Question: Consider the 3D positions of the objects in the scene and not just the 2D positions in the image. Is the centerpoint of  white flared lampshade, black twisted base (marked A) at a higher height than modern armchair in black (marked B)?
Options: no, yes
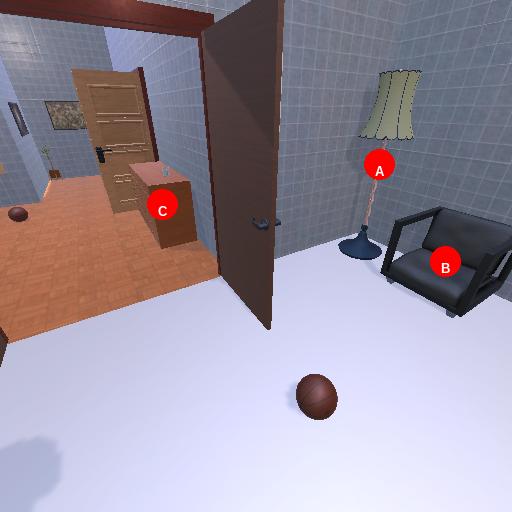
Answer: no